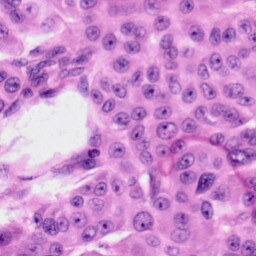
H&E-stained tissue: Skin